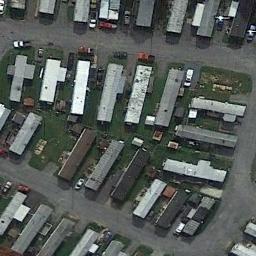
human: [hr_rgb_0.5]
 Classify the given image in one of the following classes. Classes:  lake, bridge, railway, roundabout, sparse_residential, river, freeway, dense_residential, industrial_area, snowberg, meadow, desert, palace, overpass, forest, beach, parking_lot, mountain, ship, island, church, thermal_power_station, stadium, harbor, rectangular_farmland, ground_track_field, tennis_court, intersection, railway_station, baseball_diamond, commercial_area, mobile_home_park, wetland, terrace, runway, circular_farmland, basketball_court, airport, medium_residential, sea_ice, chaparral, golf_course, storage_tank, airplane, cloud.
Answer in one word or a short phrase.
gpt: mobile_home_park